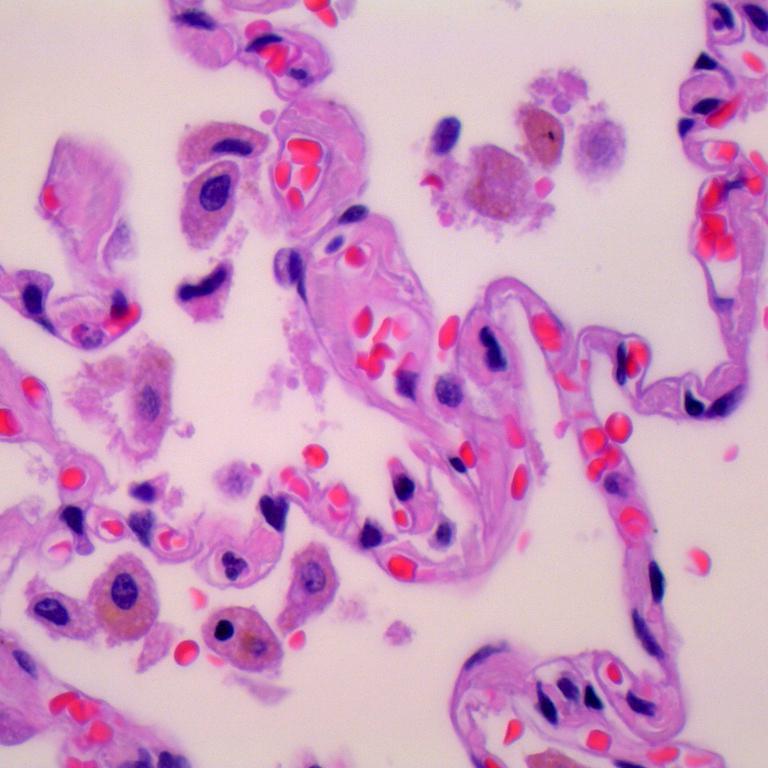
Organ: lung
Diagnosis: benign